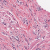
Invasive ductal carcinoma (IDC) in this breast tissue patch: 1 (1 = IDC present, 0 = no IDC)